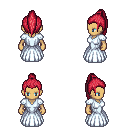
a pixel art fantasy rpg character, female body template, human, tanned skin, underdress, magenta pants, ruby red long topknot hairstyle, four views (front, back, left, right), 2x2 character sprite sheet, small pixel art, hard edges, no anti-aliasing